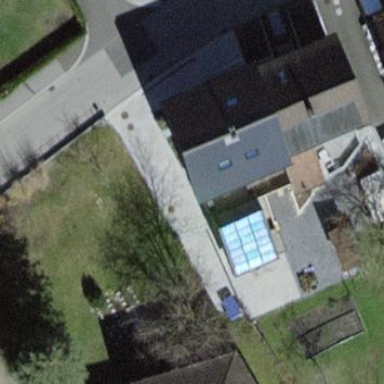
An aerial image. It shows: Semidetached house.